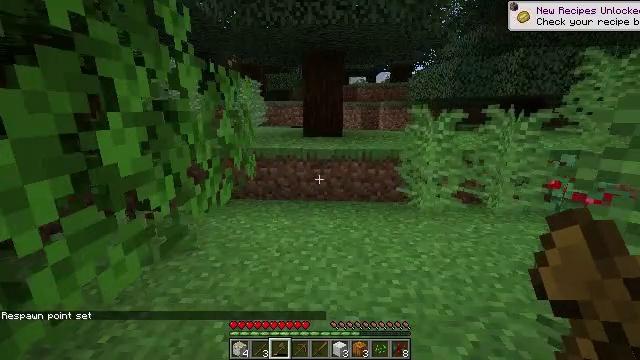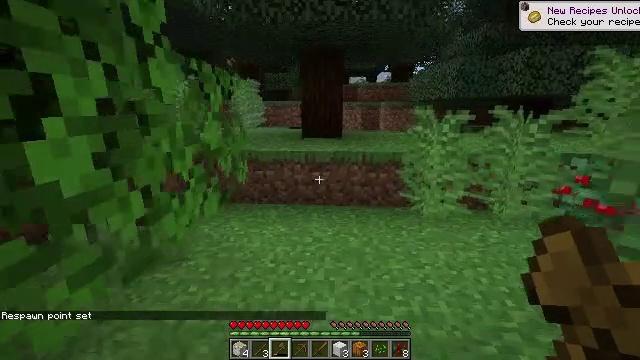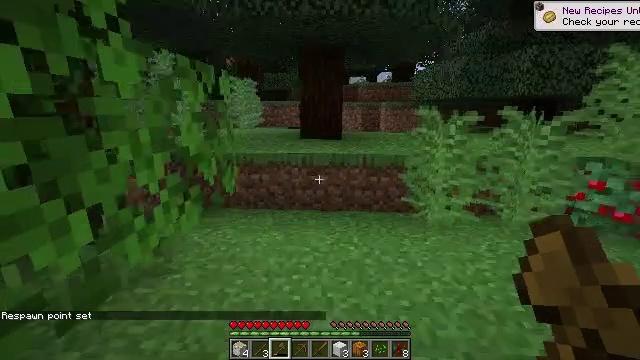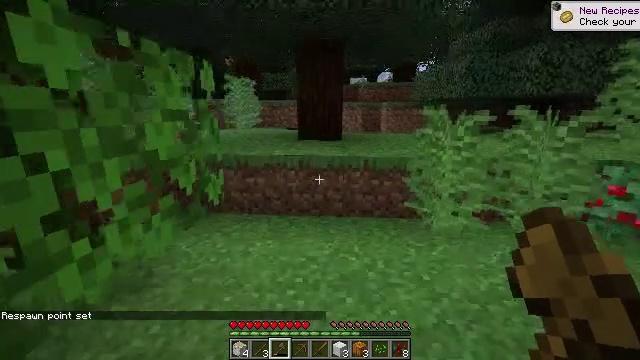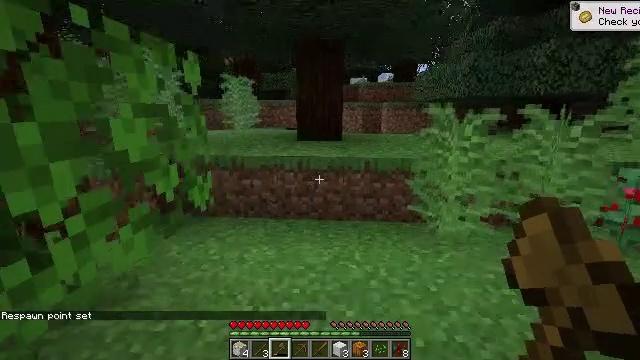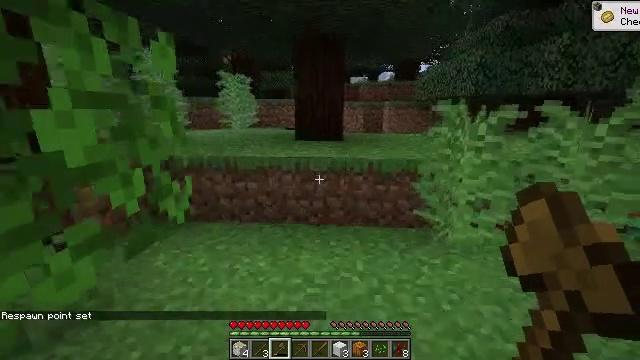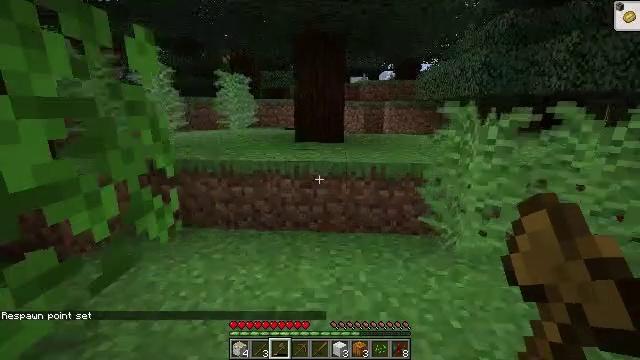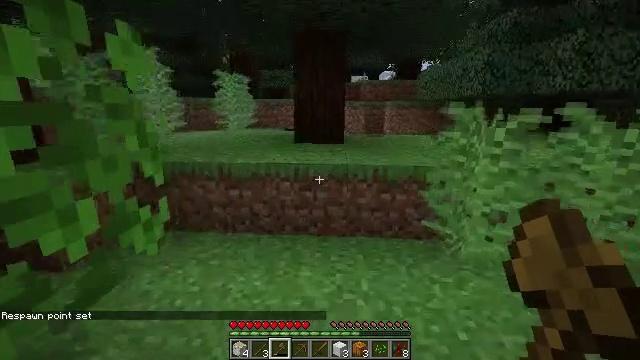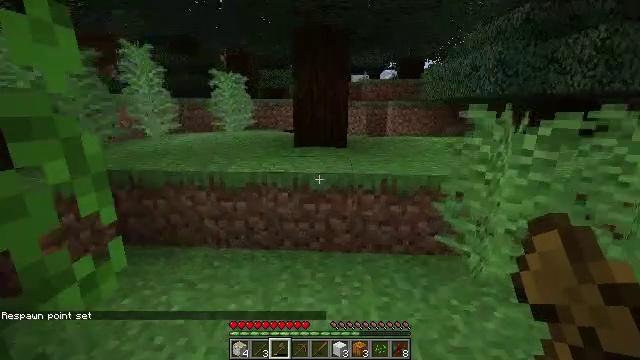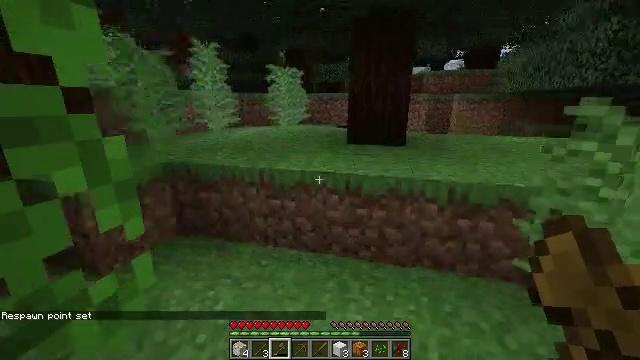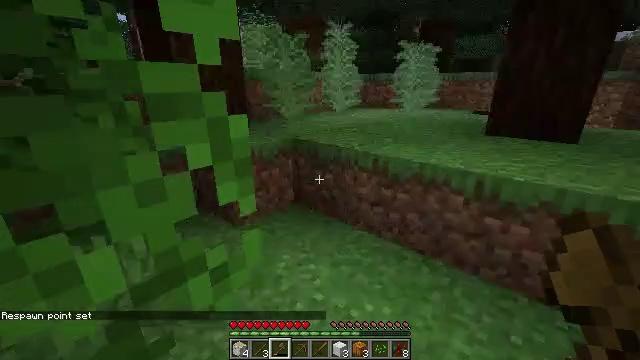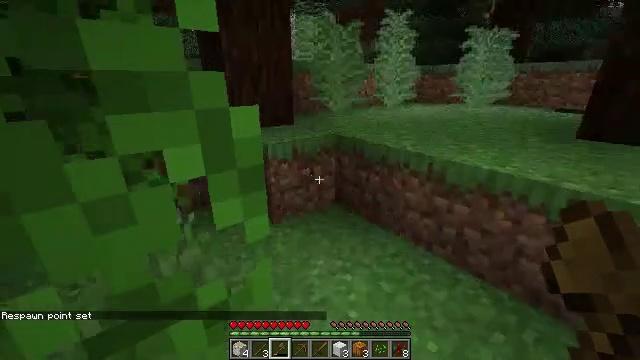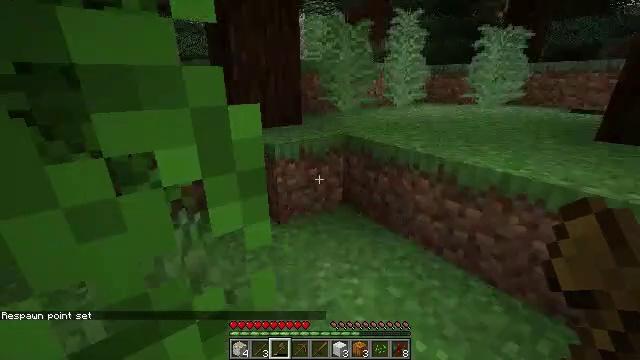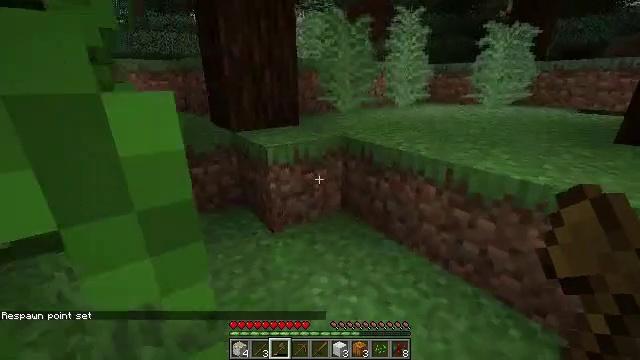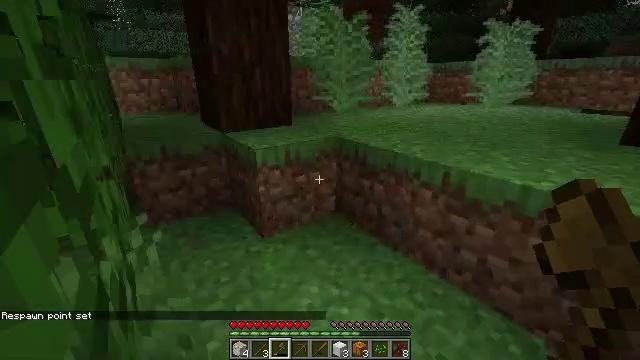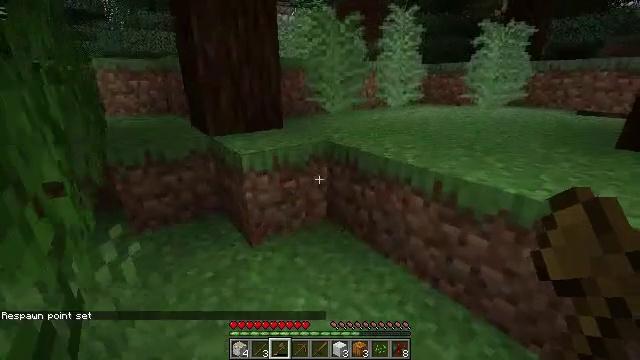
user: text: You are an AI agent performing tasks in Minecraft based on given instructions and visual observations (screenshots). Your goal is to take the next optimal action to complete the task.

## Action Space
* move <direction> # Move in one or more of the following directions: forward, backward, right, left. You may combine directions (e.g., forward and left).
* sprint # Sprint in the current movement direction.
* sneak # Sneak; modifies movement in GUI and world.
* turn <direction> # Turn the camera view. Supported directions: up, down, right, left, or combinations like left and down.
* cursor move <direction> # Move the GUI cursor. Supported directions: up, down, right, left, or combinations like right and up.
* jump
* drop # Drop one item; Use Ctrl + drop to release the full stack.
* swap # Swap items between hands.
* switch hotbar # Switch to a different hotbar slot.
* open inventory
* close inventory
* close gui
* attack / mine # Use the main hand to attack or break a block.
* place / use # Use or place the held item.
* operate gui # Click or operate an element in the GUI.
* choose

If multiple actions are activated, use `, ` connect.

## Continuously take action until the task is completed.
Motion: motion action
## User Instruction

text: Attack the large fern to gather it.
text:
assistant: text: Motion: move forward
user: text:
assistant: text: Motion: move forward
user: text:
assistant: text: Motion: move forward
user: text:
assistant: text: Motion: move forward
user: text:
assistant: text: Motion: move forward
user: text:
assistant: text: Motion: move forward
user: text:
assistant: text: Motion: move forward
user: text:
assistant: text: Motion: move forward
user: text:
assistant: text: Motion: move forward, turn left and down
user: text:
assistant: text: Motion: move forward, turn left and down
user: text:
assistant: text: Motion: move forward, turn left and down
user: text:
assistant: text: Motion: move forward, turn left
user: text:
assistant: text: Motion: move forward
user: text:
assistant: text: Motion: move forward
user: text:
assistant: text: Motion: move forward
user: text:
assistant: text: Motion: move forward, turn right
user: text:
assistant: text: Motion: move forward
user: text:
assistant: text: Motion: move forward
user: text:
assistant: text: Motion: move forward
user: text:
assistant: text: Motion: move forward
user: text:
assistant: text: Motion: move forward, turn left and up
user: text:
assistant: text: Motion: move forward, turn left and up
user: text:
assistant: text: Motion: move forward, turn left and up
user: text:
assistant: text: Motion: move forward, turn up
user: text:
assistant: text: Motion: move forward
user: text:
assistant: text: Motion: move forward, turn right
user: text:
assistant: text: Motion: move forward, turn right, jump
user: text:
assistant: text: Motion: move forward, jump
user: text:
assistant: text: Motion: move forward, jump
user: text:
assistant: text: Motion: move forward, jump